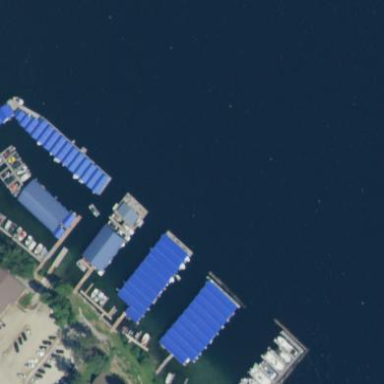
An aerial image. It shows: Marina on leisure land.